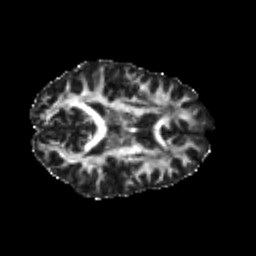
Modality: FA
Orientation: axial
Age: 25
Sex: female
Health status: healthy
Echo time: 0.074 s